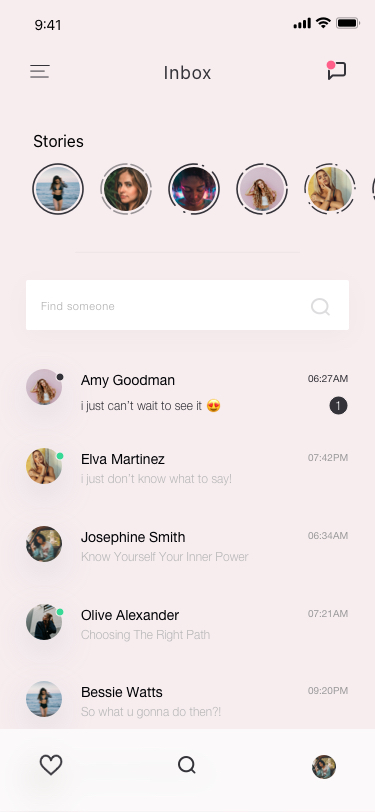
Text in this UI design:
i just can’t wait to see it 😍
Amy Goodman
06:27AM
1
i just don’t know what to say!
Elva Martinez
07:42PM
Know Yourself Your Inner Power
Josephine Smith
06:34AM
Choosing The Right Path
Olive Alexander
07:21AM
So what u gonna do then?!
Bessie Watts
09:20PM
Burning Desire Golden Key Or Red Herring
Mayme Montgomery
03:45PM
Stories